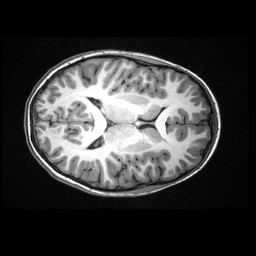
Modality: T1w
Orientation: axial
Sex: male